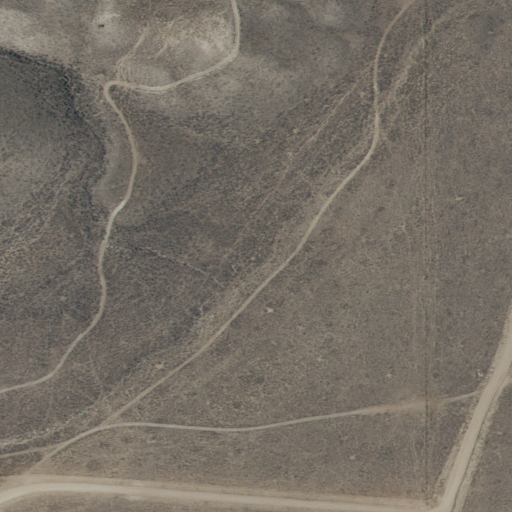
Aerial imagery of valley in Idaho named Walker Canyon containing only shrub